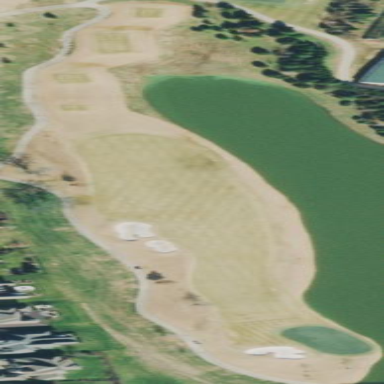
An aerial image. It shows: Golf rough area.